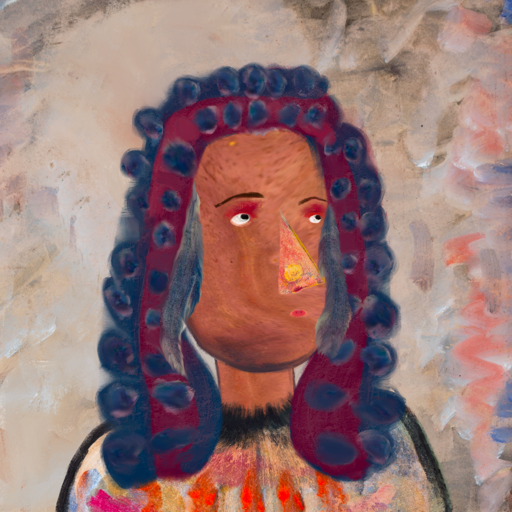
Background: Roy_Bahadur, Head And Neck Side: Mother_And_Son_Mother, Face Side: Irani, Bust: Childish, Hair Side: Hill_Girl, Head Accessory: Blank, Second Necklace: Blank, Necklace: Blank, Baby: Blank